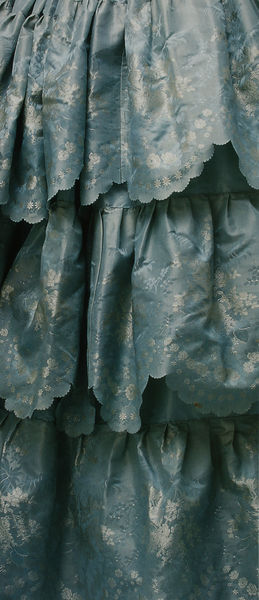
Titel: Abendkleid (Detail)
Standort: Kyoto (Japan)
Institution: Kyoto Costume Institute
Schlagwörter: blau, schatten, weiß, grün, ausschnitt, blume, blumen, elegant, frau, grau, hell, kleid, licht, schwarz, türkis, blüten, dame, tuch, mode, muster, ornament, rock, alt, falten, kleidung, silber, spitze, vorhang, gewand, gold, stickerei, stoff, drei, saum, seide, hellblau, japan, bogen, farben, monochrom, blümchen, bordüre, falte, gardine, detail, reflexe, glanz, dekor, streifen, robe, stufen, faltenwurf, glatt, plastik, edel, rüsche, rüschen, naht, schick, raffung, foto, fotografie, photographie, bögen, hängen, fetzen, lappen, schnitt, brokat, bekleidung, photo, teilstück, blaugrau, kraus, farbfoto, fall, tageskleid, kühl, aufgehängt, volant, zier, zierde, gerafft, volants, gewebe, textil, kanten, abgerundet, reifen, gewellt, gezackt, blei, lage, gerefft, gestuft, rollo, nähte, türkies, turkis, plane, auschnitt, genäht, kyoto, kunststoff, lagen, vollant, nobel, gummi, mushel, rokc, gekräuselt, bord re, mushcelspitze, gebogt, überlappende